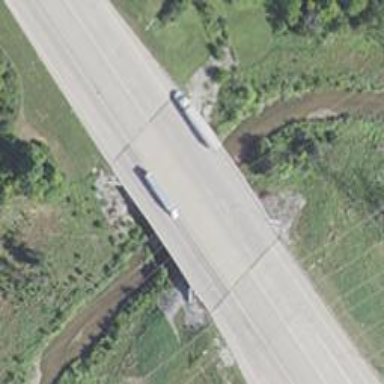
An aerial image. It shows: Primary highway bridge designed as expressway.